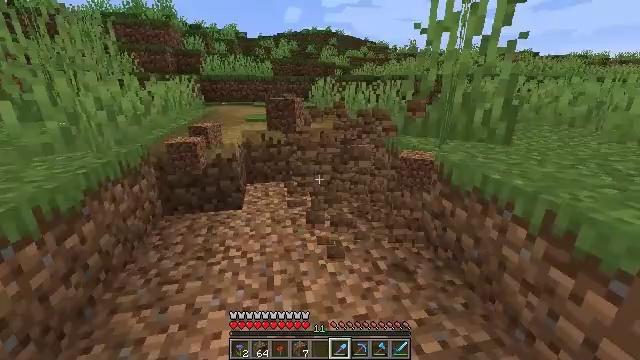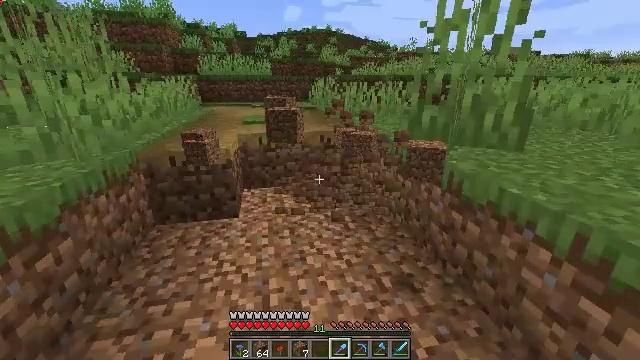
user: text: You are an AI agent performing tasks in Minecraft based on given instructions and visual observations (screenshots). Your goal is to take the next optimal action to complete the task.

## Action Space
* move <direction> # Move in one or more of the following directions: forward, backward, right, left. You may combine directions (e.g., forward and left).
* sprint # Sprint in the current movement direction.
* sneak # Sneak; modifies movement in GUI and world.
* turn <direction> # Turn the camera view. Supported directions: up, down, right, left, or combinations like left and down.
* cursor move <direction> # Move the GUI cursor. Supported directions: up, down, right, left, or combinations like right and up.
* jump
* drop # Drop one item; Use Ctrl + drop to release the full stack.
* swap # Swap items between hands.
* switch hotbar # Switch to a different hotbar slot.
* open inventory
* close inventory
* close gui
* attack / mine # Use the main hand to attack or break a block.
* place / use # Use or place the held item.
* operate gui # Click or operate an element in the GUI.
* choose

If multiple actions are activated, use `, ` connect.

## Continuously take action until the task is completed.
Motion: motion action
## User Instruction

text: Gather dirt.
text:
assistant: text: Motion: move forward
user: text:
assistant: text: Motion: no_op